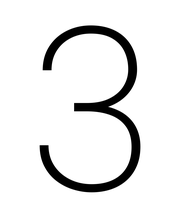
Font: Roboto_ExtraLight